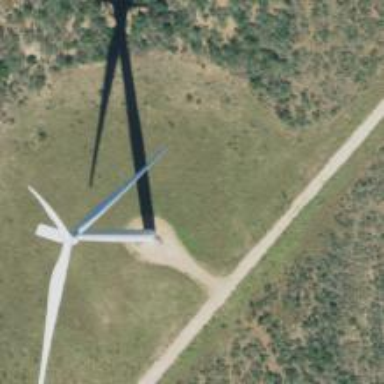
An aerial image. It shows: Wind generator using horizontal axis wind turbines.